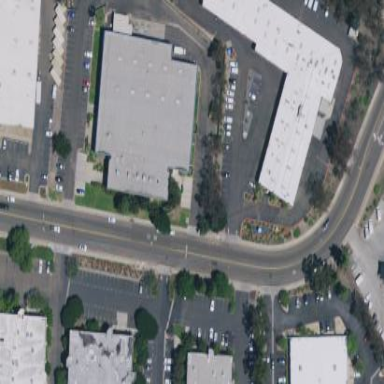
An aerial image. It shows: Industrial building.